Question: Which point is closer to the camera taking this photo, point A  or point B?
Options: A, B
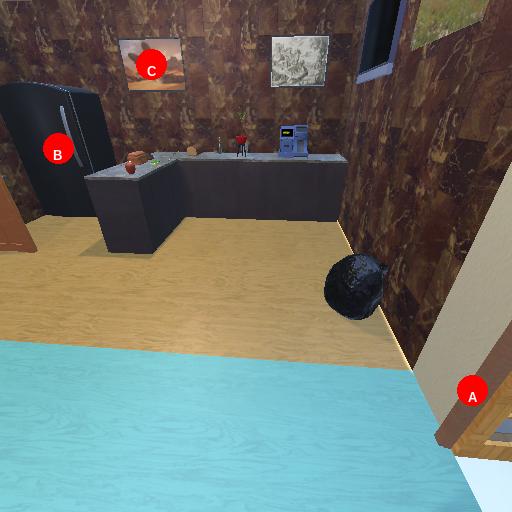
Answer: A